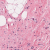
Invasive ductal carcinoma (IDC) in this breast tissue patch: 0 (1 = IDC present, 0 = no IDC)